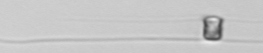
Label: Chaetoceros_similis